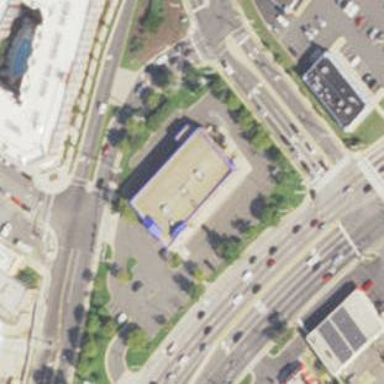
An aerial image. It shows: Retail building.